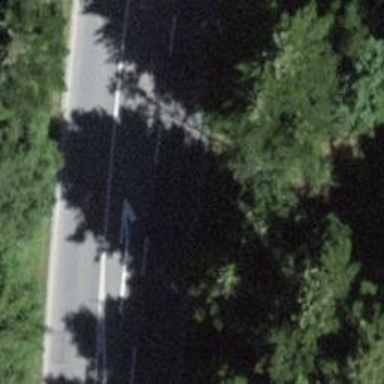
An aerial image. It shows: Tertiary road with asphalt surface.